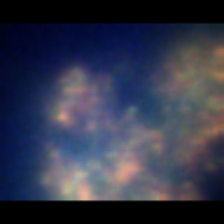
Taxon: Unknown_detritus
Group: Unknown